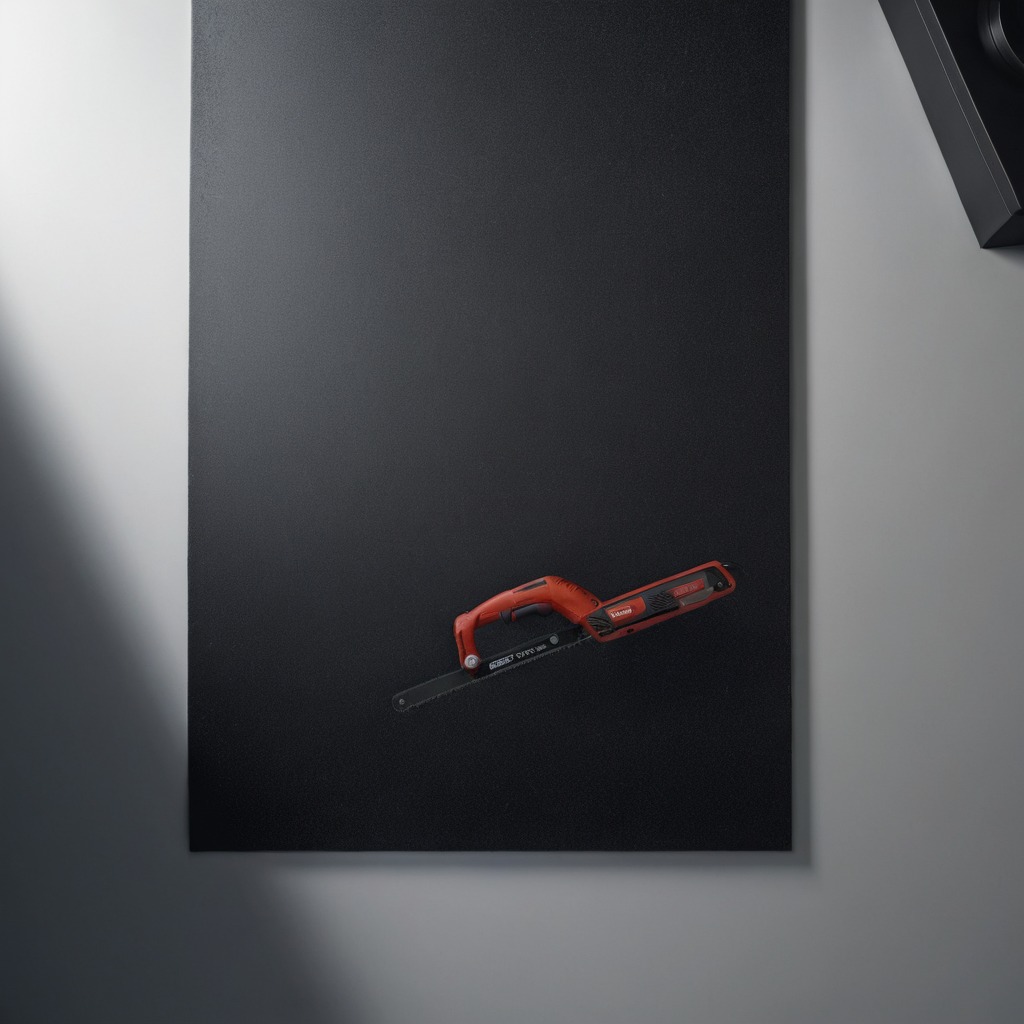
A metal saw lies on the clean granite tabletop.